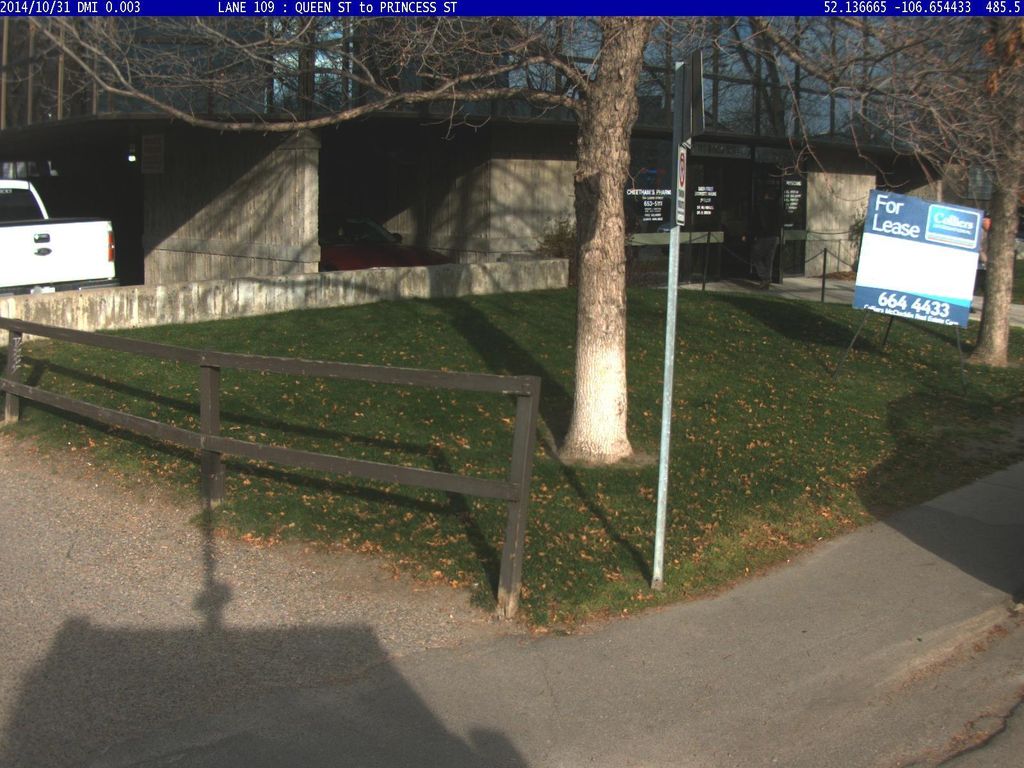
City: saskatoon